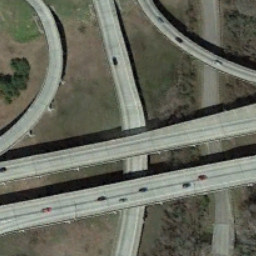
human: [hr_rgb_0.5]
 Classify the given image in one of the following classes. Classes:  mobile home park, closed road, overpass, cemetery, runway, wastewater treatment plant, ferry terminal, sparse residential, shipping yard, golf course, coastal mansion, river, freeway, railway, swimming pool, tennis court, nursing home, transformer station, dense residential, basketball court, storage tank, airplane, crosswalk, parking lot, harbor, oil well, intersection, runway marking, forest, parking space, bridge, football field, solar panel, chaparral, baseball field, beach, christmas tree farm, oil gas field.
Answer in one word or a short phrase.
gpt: overpass